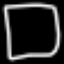
Label: square